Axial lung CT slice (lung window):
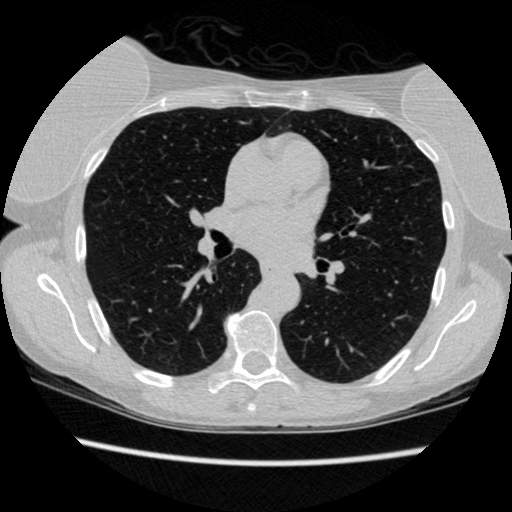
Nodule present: no